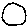
Label: circle